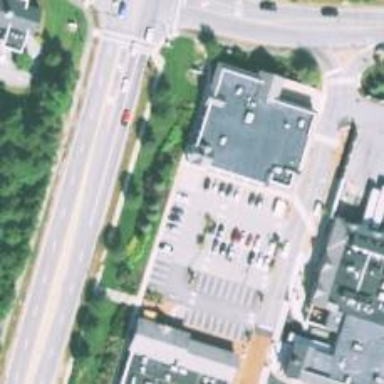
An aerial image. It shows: Parking space is available.